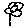
Label: flower